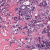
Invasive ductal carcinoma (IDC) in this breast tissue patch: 1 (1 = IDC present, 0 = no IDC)